【题型】选择题　【知识点】平面几何　【难度】easy
如图, 已知 $A, B, C, D$ 四点都在 $\odot O$ 上, $OB \bot AC$, $BC = CD$, 在下列四个说法中, \textcircled{\scriptsize 1} $\widehat{AC} = 2\widehat{CD}$；\textcircled{\scriptsize 2} $AC = 2CD$；\textcircled{\scriptsize 3} $OC \bot BD$；\textcircled{\scriptsize 4} $\angle AOD = 3\angle BOC$, 正确的个数是( )

A. 1个

B. 2个

C. 3个

D. 4个
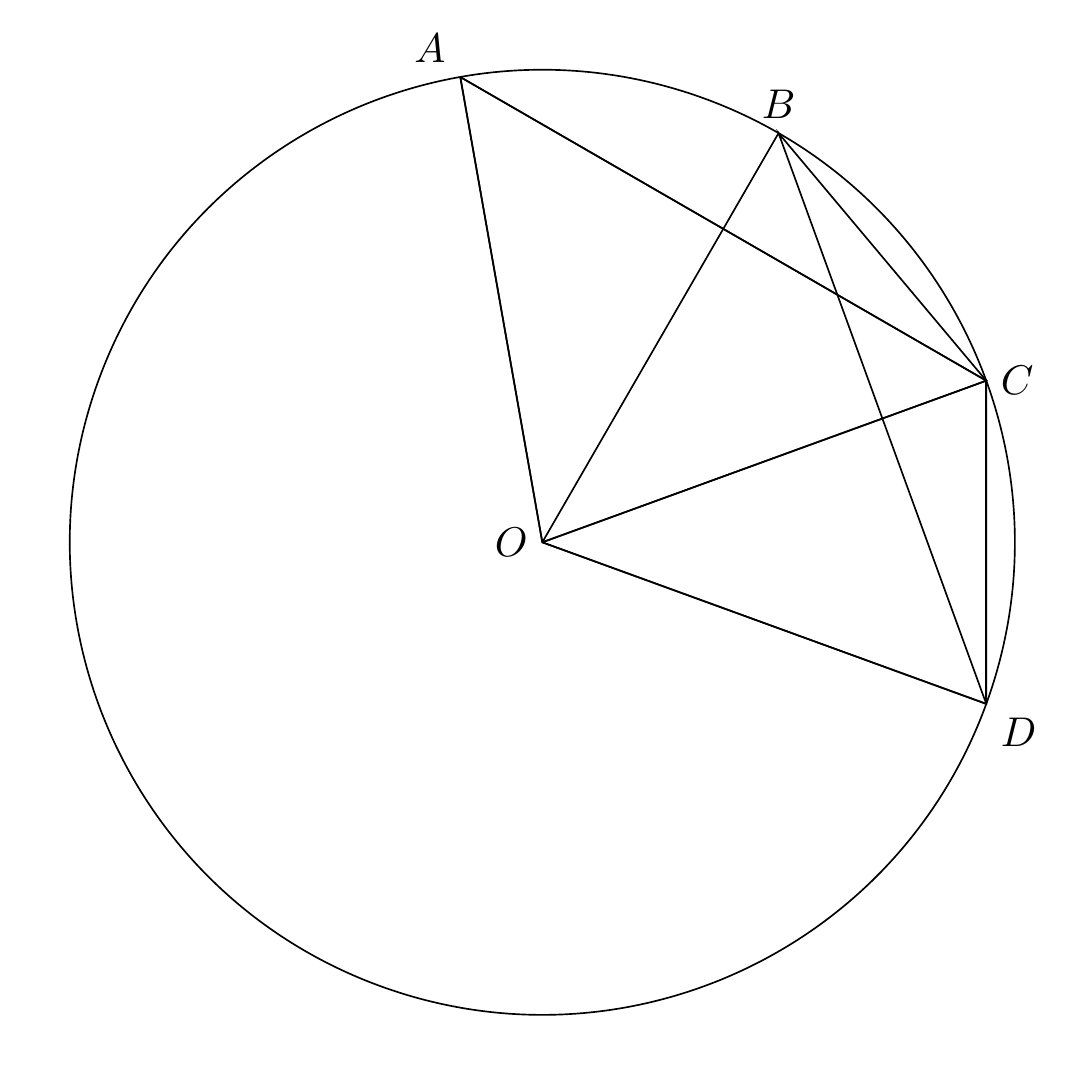
【解答】
解：$\because$ $OB \bot AC$, $BC = CD$,

$\therefore$ $\widehat{AB} = \widehat{BC}$, $\widehat{CD} = \widehat{BC}$,

$\therefore$ $\widehat{AC} = 2\widehat{CD}$, 故\textcircled{\scriptsize 1}正确；

$AC < AB + BC = BC + CD = 2CD$, 故\textcircled{\scriptsize 2}错误；

$OC \bot BD$, 故\textcircled{\scriptsize 3}正确；

$\angle AOD = 3\angle BOC$, 故\textcircled{\scriptsize 4}正确；

故选：C。